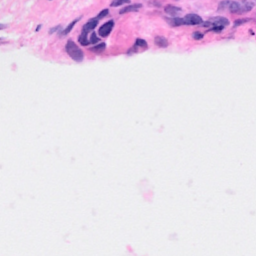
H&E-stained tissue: Breast